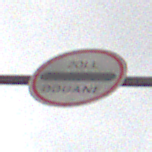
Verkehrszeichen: Zollstelle
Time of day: MorningAfternoon
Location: Outdoor (Nature)
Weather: Overcast
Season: NotSpecified
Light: Natural